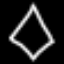
Label: diamond